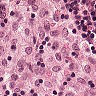
Metastatic tissue present: no